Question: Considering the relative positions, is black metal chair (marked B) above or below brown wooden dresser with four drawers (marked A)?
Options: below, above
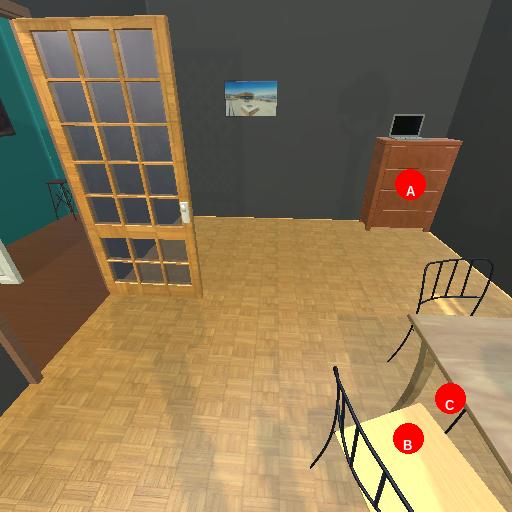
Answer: below